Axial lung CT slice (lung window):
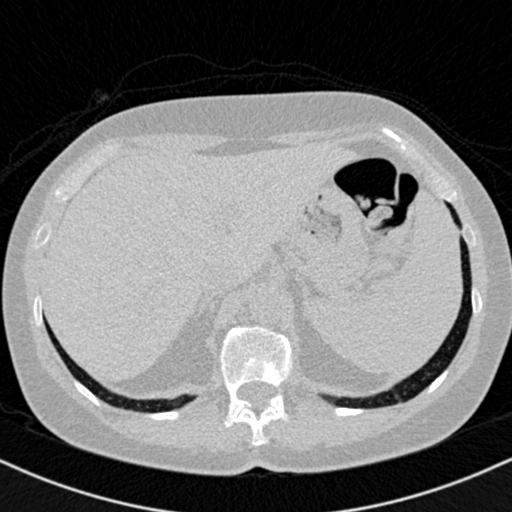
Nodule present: no